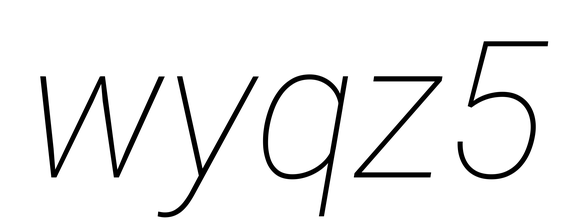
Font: Roboto-Italic_Thin_Italic